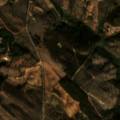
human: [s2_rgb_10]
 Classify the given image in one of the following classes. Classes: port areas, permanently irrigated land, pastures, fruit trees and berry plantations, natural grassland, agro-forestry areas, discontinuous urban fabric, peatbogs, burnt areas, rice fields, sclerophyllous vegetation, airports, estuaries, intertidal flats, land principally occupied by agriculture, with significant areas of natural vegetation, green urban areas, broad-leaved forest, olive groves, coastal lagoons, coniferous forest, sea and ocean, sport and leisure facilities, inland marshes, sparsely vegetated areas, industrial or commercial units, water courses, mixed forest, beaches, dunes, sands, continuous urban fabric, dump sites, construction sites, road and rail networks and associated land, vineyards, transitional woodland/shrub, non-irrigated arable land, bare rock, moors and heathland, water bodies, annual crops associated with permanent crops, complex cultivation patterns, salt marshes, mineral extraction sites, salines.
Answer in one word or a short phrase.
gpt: non-irrigated arable land, land principally occupied by agriculture, with significant areas of natural vegetation, broad-leaved forest, transitional woodland/shrub